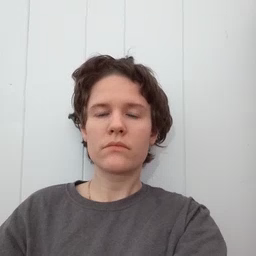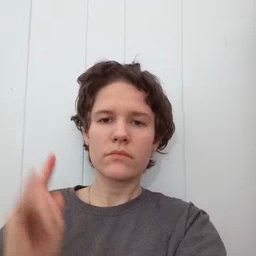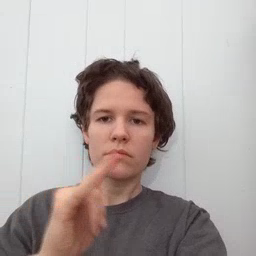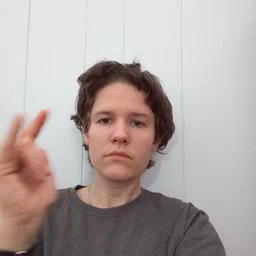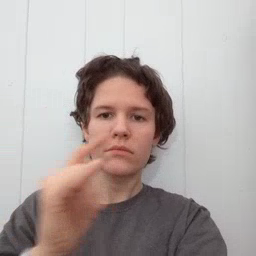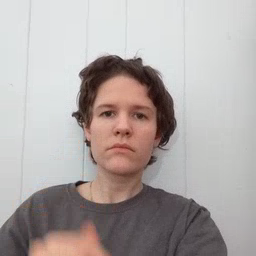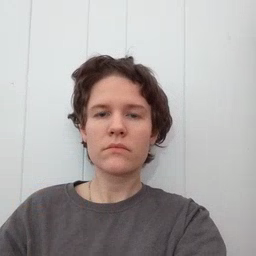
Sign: airplane